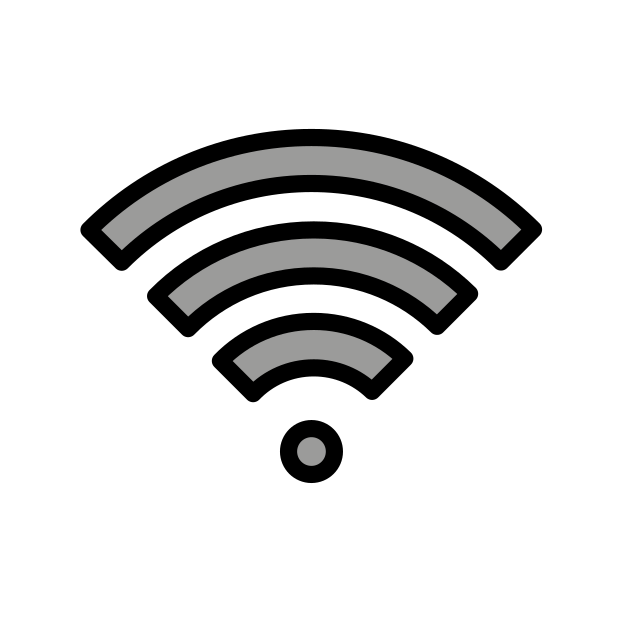
wifi